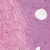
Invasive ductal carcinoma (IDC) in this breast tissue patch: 0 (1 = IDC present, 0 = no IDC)